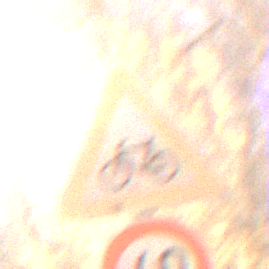
Verkehrszeichen: RadverkehrRechts
Zusatzzeichen unten: Geschwindigkeit40
Umgebung: Outdoor, Urban
Tageszeit: Night
Wetter: Overcast
Licht: Artificial
Jahreszeit: Winter
Kontrast: MediumContrast